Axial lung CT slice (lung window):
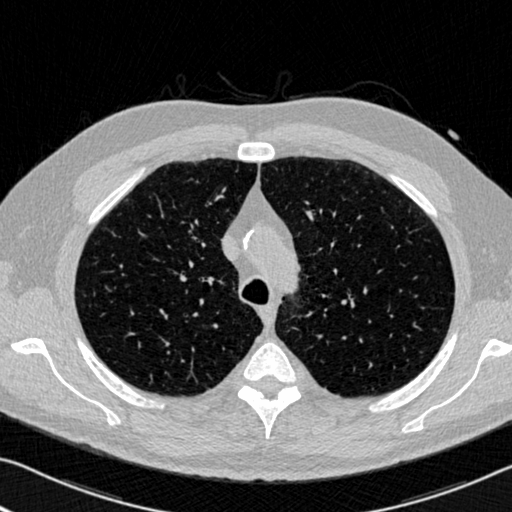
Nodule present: no